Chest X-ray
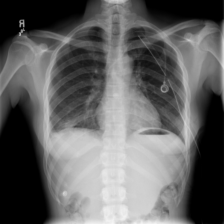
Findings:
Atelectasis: negative
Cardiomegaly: negative
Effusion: negative
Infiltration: negative
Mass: negative
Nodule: negative
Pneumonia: negative
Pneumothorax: negative
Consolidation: negative
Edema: negative
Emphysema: negative
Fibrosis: negative
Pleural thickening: negative
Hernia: negative